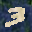
Label: 3